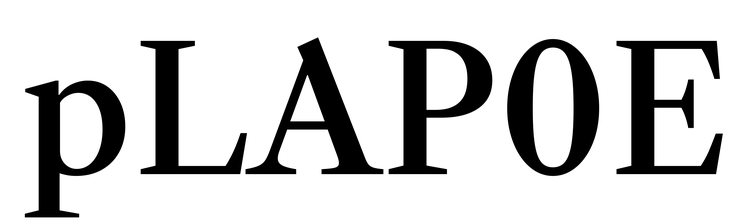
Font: LibreCaslonText_Medium